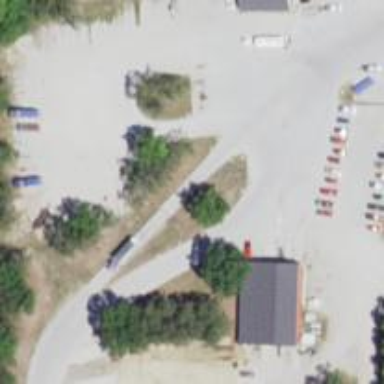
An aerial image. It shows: Weighbridge facility.